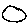
Label: moon